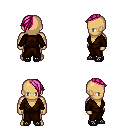
a pixel art fantasy rpg character, male body template, human, tanned skin, brown robe, gold greaves, pink long mohawk hairstyle, ghillies, four views (front, back, left, right), 2x2 character sprite sheet, small pixel art, hard edges, no anti-aliasing